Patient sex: M
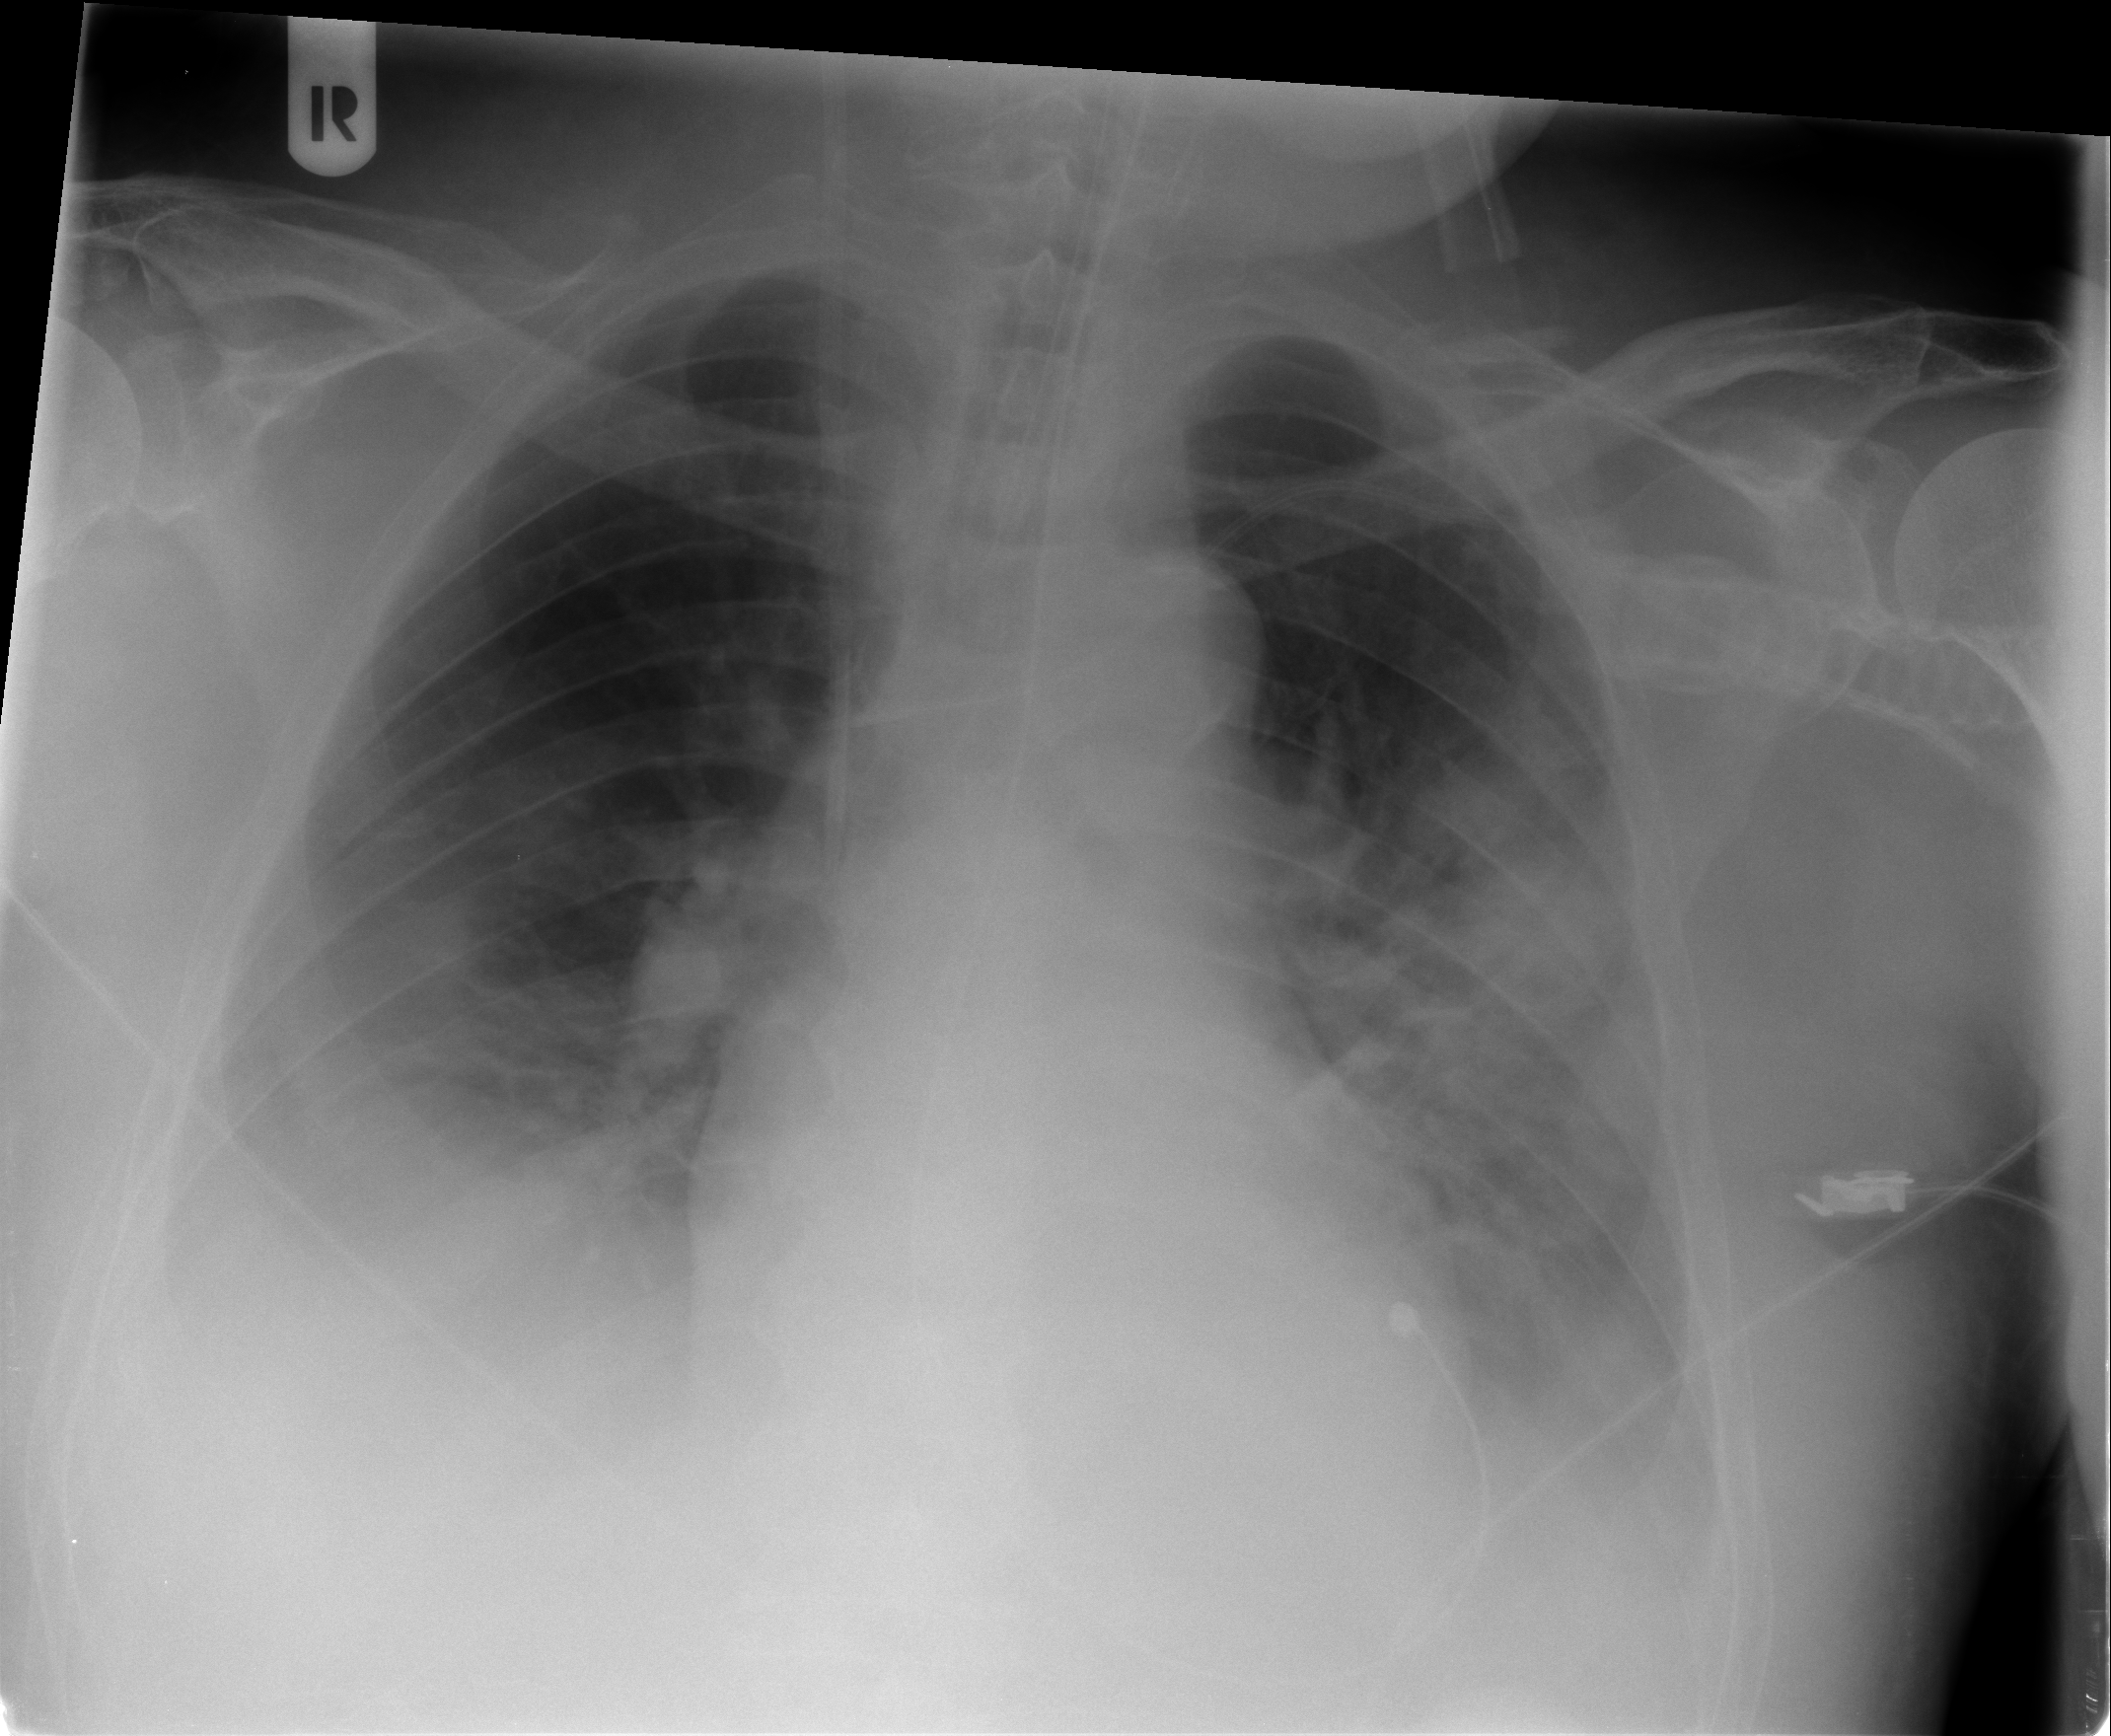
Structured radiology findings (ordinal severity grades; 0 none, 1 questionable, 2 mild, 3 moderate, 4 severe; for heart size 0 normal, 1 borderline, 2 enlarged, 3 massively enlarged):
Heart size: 2
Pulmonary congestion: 1
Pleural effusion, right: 3
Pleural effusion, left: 3
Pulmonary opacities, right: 0
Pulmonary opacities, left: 2
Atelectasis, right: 3
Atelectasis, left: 3